Question: I've got this csv table for which I need to rescale data between 0 and 1 per each column. That is, the lowest value of any given column will be 0, the highest will be 1, and all other values will be linearly scaled accordingly. Here's my script:
'''
tableau <- read.csv("/tableau.csv")
tableau.m <- melt(tableau)
tableau.m <- ddply(tableau.m, .(variable), transform,rescale = rescale(value))
'''
(And here's the data: <URL>
The issue is that I need the second column ("B") to be inverted. That is, for this column only and not for the others, the lowest value should be 1, and the highest should be 0.
Is flexible that way, or should I try other ways to achieve this?

(In this example, column B should read with 2.13 being white, 1.88 being dark blue, and 2.07's, 2.09's, 2.05's shades being scaled accordingly. The other column should be left untouched.)
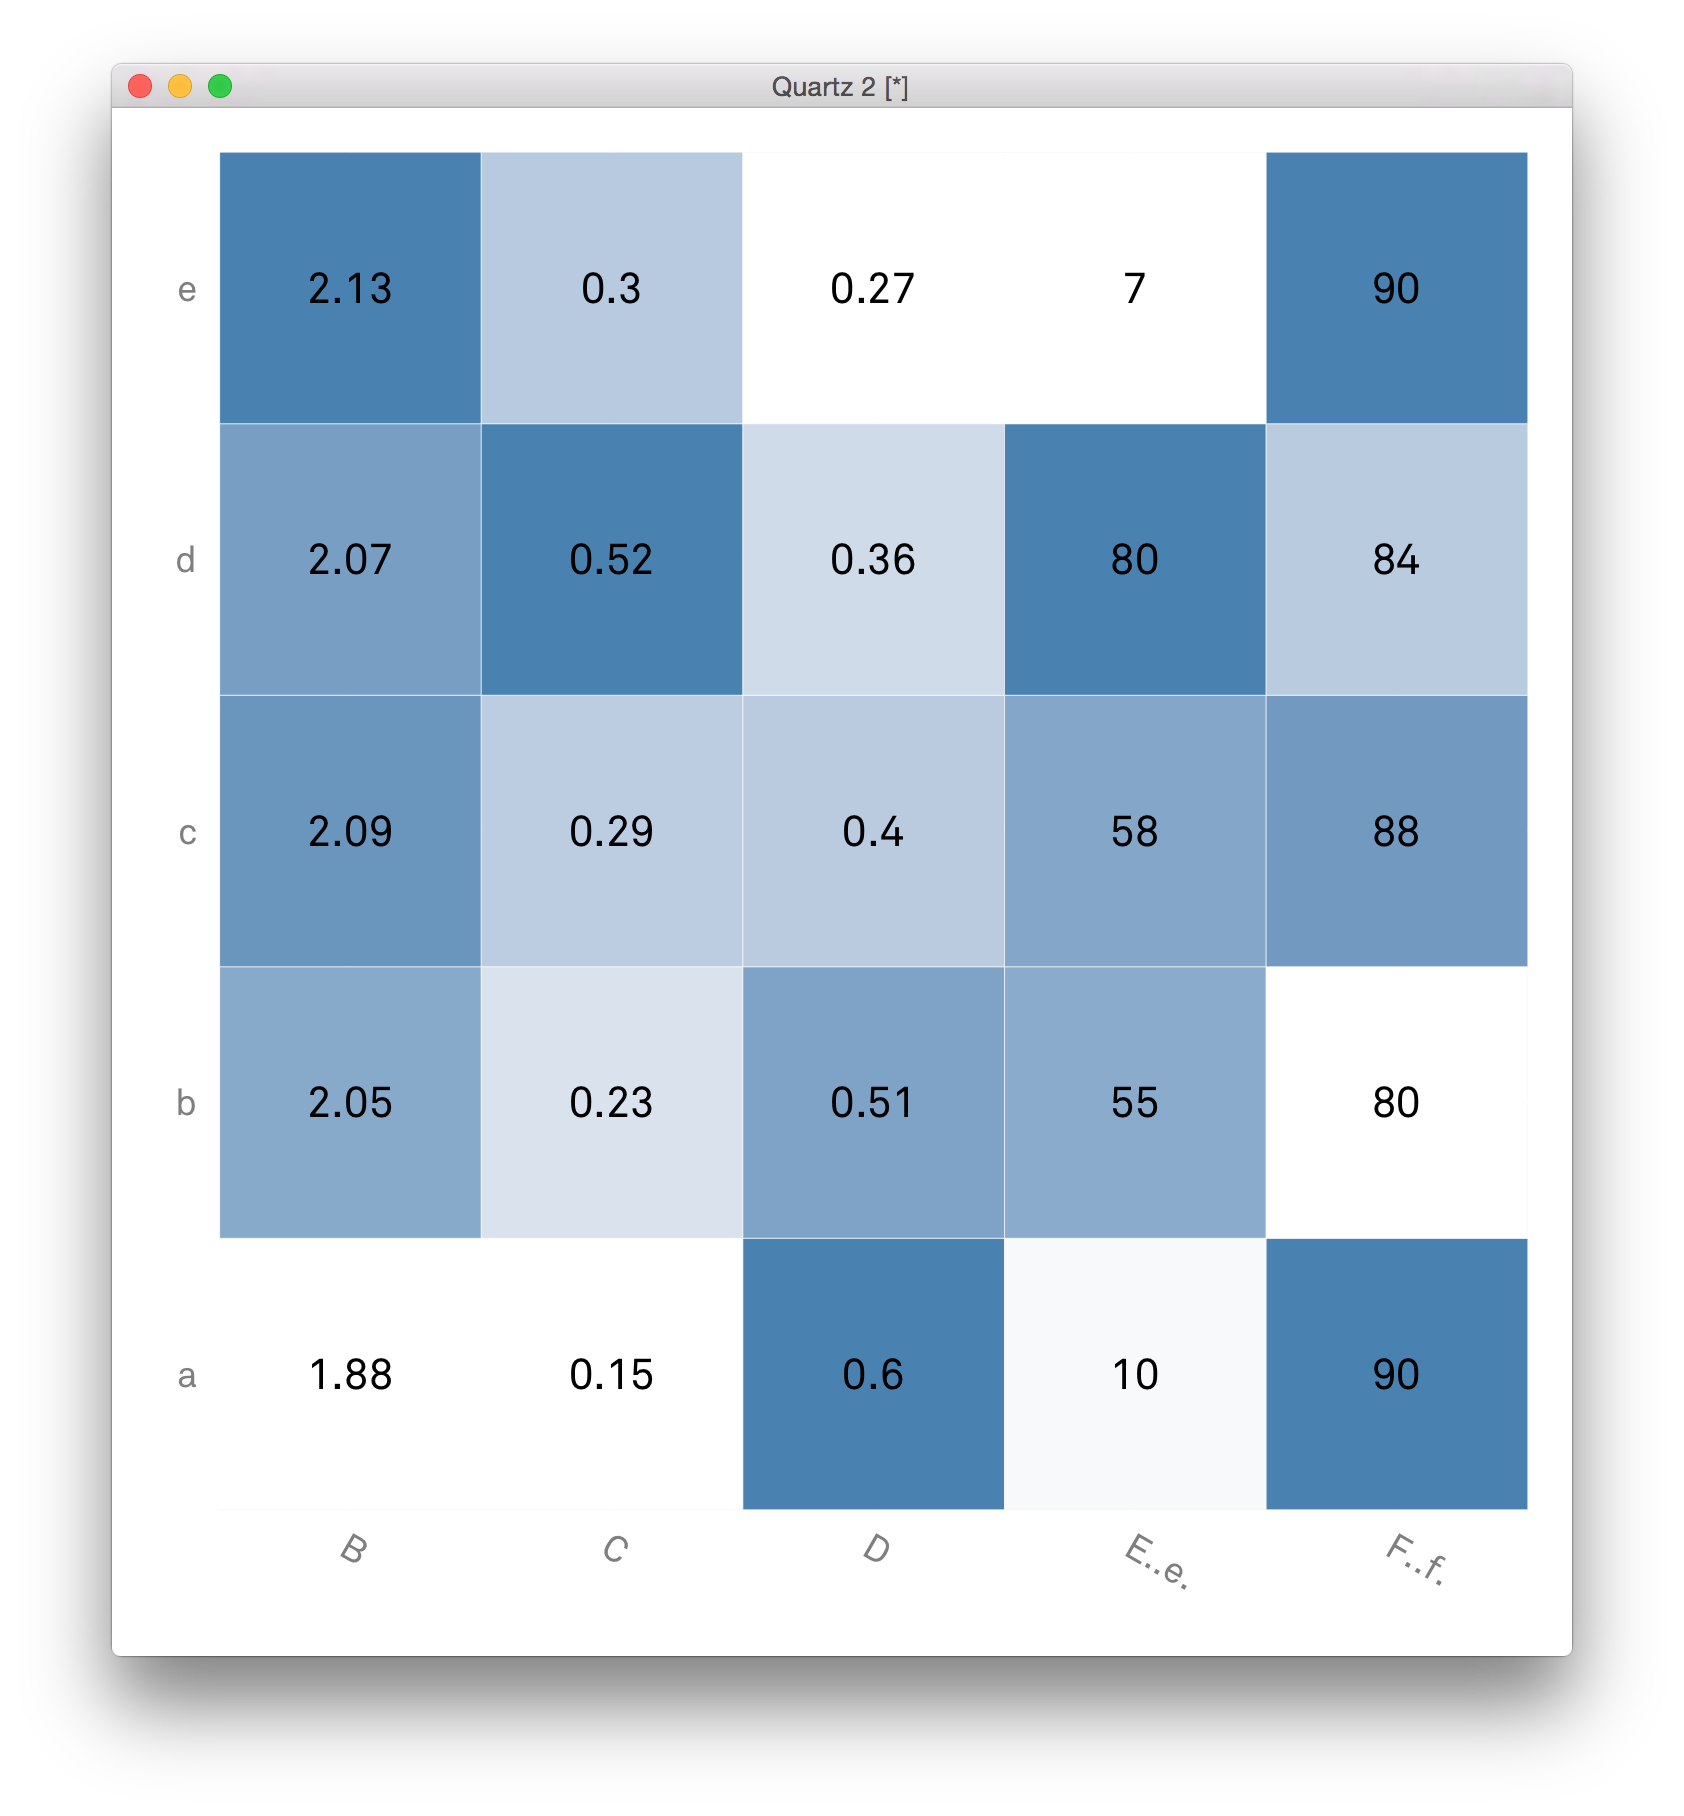
Answer: What about using 'ifelse' to select the scaling direction, based on the value of 'variable':
'''
tableau.m = ddply(tableau.m, .(variable), transform,
rescale = ifelse(variable=="B",
rescale(value, to=c(1,0)), rescale(value)))
Net variable value rescale
1 a B 1.88 1.<PHONE>
2 b B 2.05 0.32000000
3 c B 2.09 0.<PHONE>
4 d B 2.07 0.24000000
5 e B 2.13 0.<PHONE>
6 a C 0.15 0.<PHONE>
7 b C 0.23 0.21621622
8 c C 0.29 0.37837838
9 d C 0.52 1.<PHONE>
10 e C 0.30 0.40540541
11 a D 0.60 1.<PHONE>
12 b D 0.51 0.72727273
13 c D 0.40 0.39393939
14 d D 0.36 0.27272727
15 e D 0.27 0.<PHONE>
16 a E..e. 10.00 0.<PHONE>
17 b E..e. 55.00 0.65753425
18 c E..e. 58.00 0.69863014
19 d E..e. 80.00 1.<PHONE>
20 e E..e. 7.00 0.<PHONE>
21 a F..f. 90.00 1.<PHONE>
22 b F..f. 80.00 0.<PHONE>
23 c F..f. 88.00 0.80000000
24 d F..f. 84.00 0.40000000
25 e F..f. 90.00 1.<PHONE>
'''